The plot shows how the frequency content of a bearing vibration signal evolves over time (STFT spectrogram). Based on the visible evidence, which condition applies: normal, inner_race, outer_race, ball?
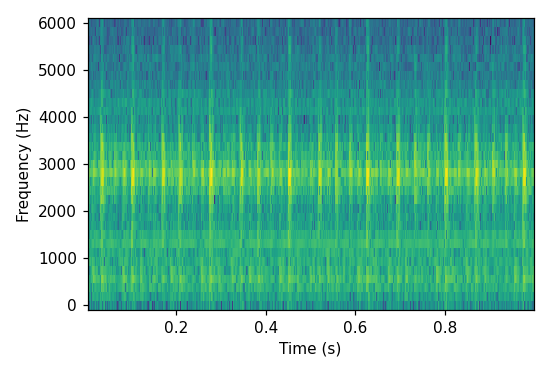
Answer: outer_race